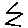
Label: zigzag